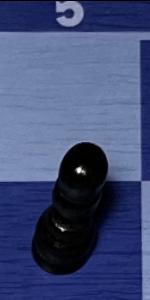
Label: Pawn_Black